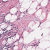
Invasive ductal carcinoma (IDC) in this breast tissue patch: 0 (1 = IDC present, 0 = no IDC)